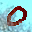
Label: 0